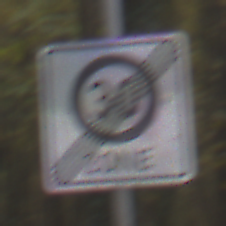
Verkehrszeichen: EndeZone30
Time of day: MorningAfternoon
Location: Outdoor (Nature)
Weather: Overcast
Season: Autumn
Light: Natural